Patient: sex M, age 56
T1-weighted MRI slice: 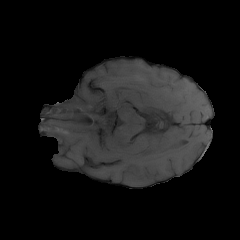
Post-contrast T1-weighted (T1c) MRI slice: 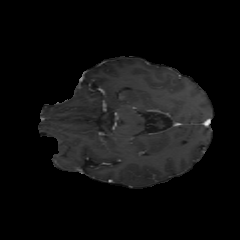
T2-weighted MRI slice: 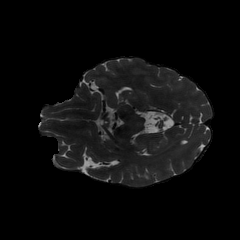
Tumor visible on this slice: no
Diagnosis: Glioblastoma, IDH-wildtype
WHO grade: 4